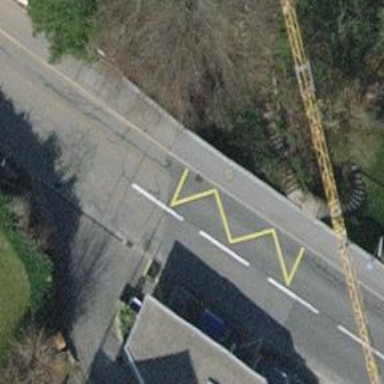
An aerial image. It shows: Bus stop with stop position for public transport.